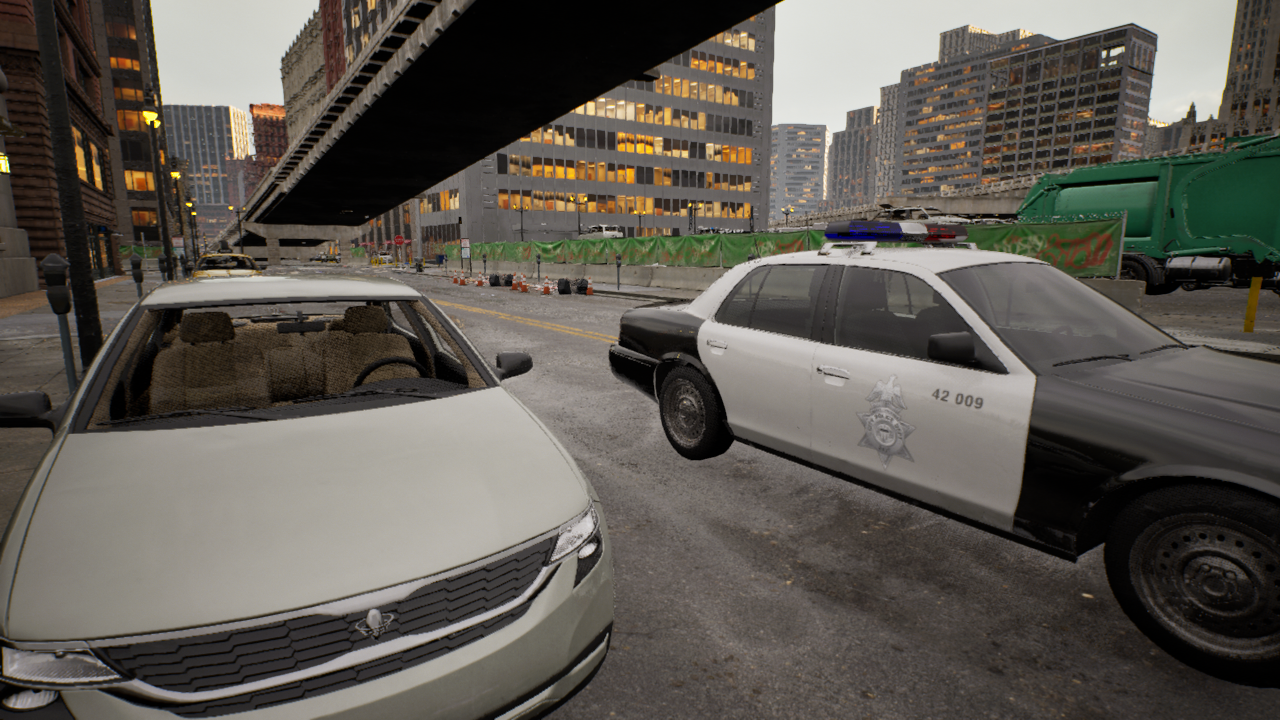
Venue: downtown
Lighting: golden hour
Vehicle rig: sedan